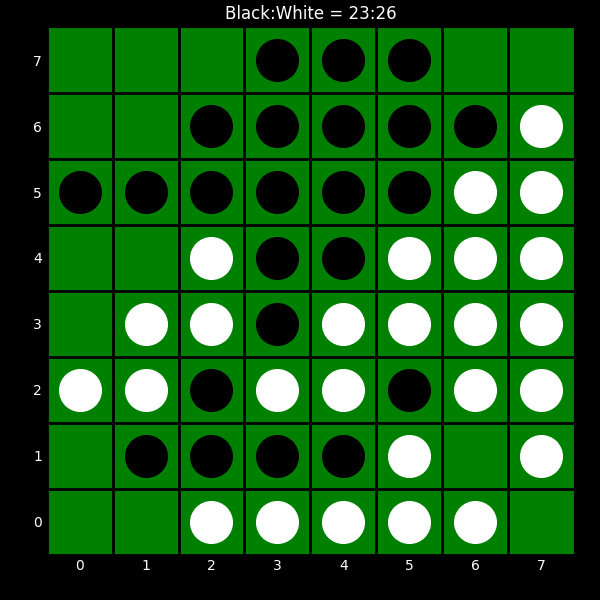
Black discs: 23
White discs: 26